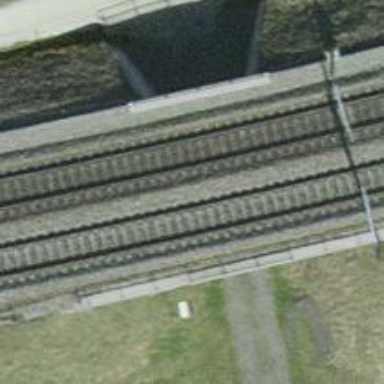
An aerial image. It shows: Bridge with single railway track electrified by contact line.